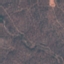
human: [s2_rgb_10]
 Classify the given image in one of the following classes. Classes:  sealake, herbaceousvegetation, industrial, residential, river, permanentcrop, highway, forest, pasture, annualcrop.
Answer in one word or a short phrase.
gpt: HerbaceousVegetation